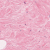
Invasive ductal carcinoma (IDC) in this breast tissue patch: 0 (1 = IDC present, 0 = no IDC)